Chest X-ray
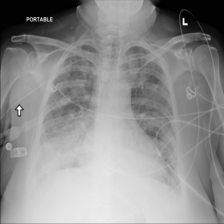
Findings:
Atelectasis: negative
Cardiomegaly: negative
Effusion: negative
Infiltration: positive
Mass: negative
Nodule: negative
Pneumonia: negative
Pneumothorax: negative
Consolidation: negative
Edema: negative
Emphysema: negative
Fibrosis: negative
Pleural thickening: negative
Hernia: negative